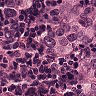
Metastatic tissue present: yes